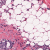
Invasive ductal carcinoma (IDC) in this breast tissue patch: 1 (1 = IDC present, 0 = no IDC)